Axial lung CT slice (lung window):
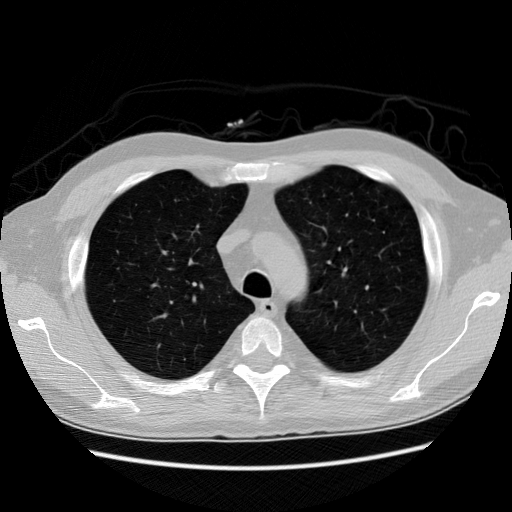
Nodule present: no